Field crop: maize
Growth stage: 2
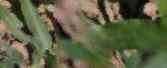
Species: maize